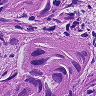
Metastatic tissue present: yes